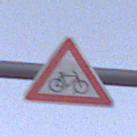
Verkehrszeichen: RadverkehrLinks
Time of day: SunriseSunset
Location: Outdoor (Suburban)
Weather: PartlyCloudy
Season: NotSpecified
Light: Natural